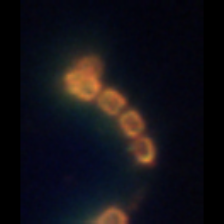
Taxon: Chaetoceros
Group: Diatoms